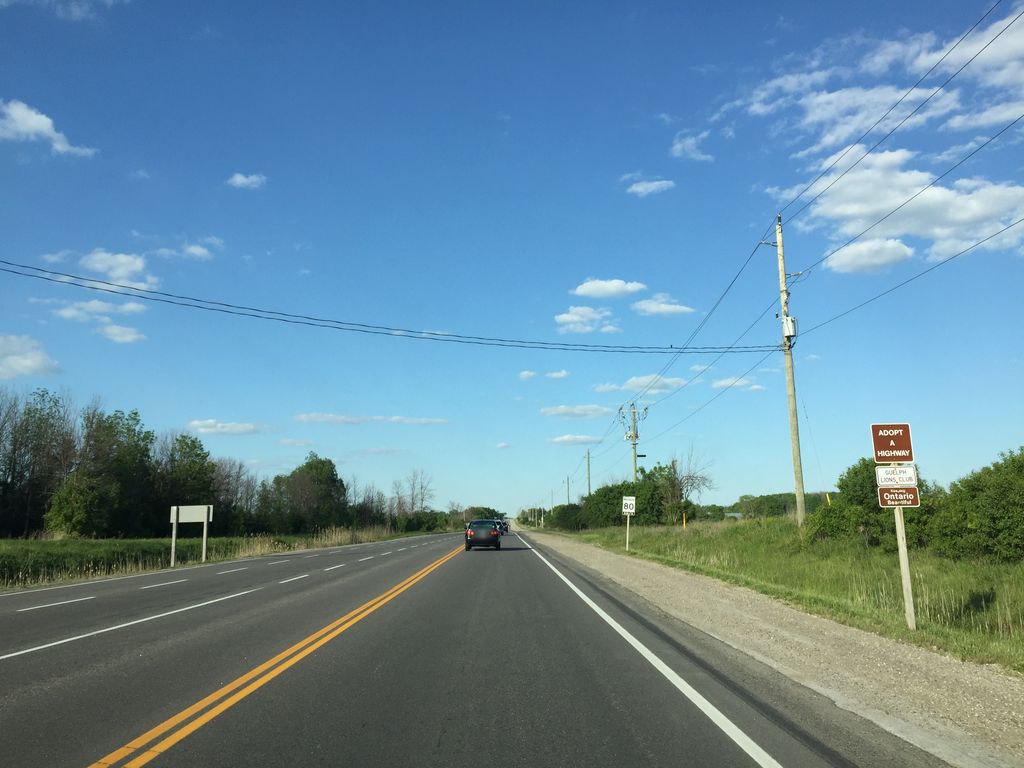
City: kitchener-waterloo